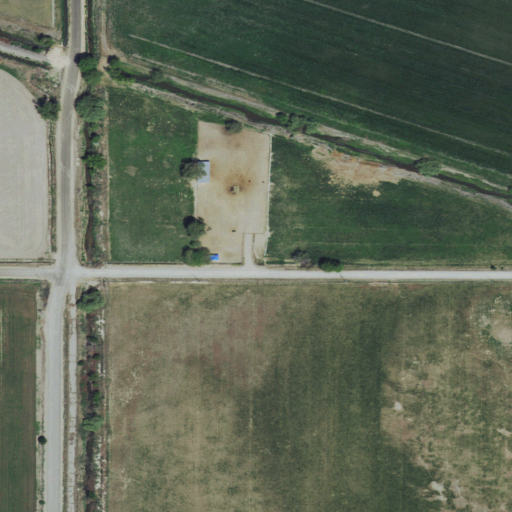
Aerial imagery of valley in Idaho named Emmett Valley containing cultivated crops, pasture, open development, and low intensity development